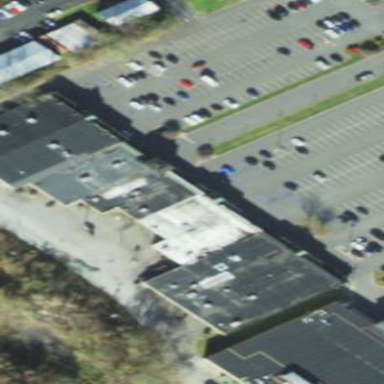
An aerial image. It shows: Mall building.